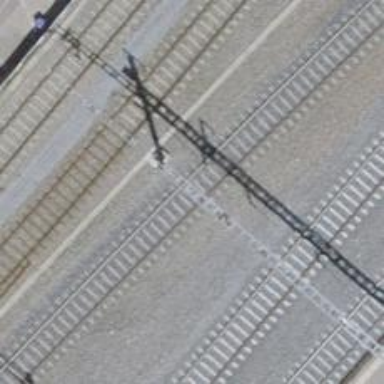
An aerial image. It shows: Railway track with contact line for electrification.